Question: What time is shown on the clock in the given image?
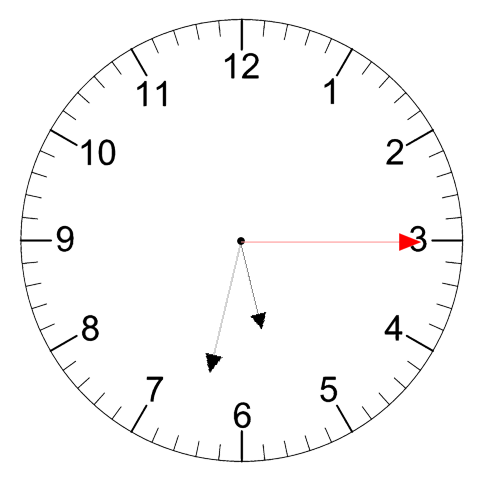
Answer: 05:32:15